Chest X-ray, AP view. Patient: 13 years old, sex M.
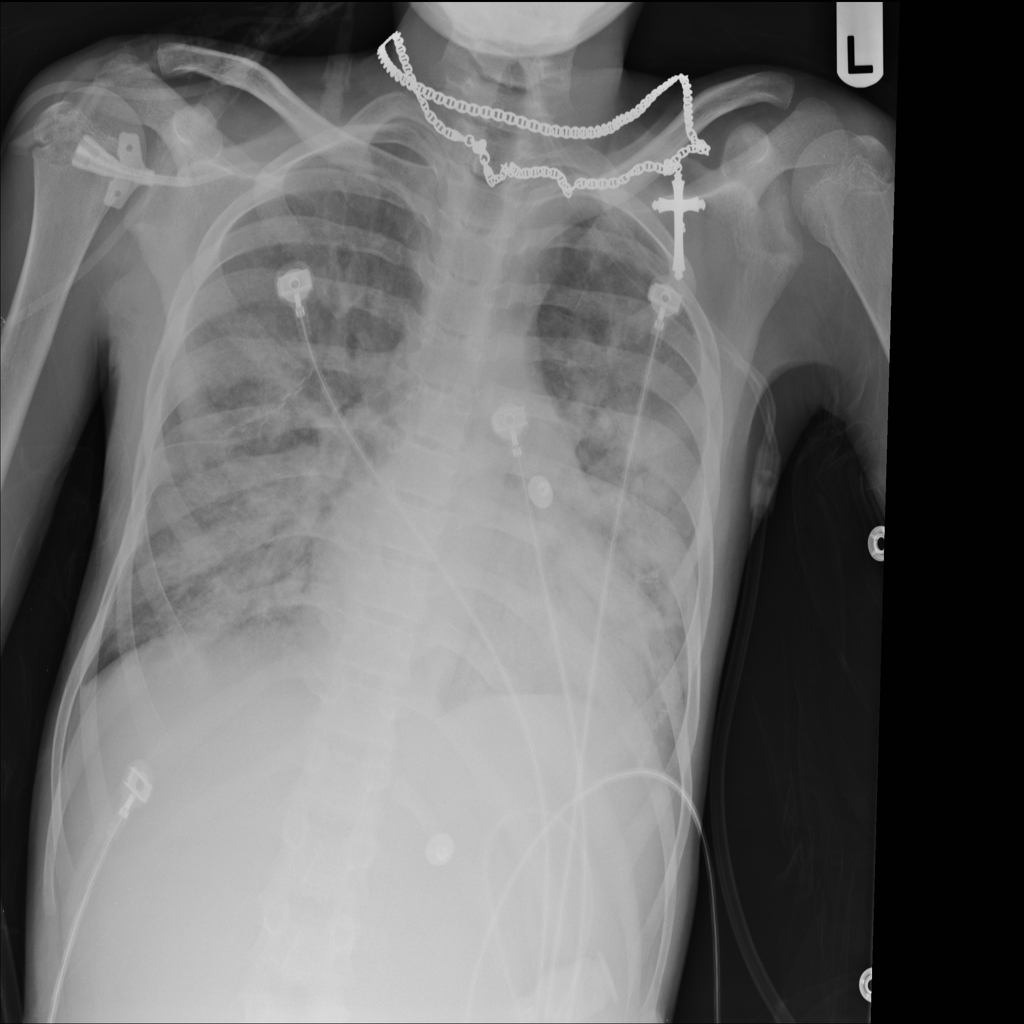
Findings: Consolidation